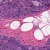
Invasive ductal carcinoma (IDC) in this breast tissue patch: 0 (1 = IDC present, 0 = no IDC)